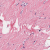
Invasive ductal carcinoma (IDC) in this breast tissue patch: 0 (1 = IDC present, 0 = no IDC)